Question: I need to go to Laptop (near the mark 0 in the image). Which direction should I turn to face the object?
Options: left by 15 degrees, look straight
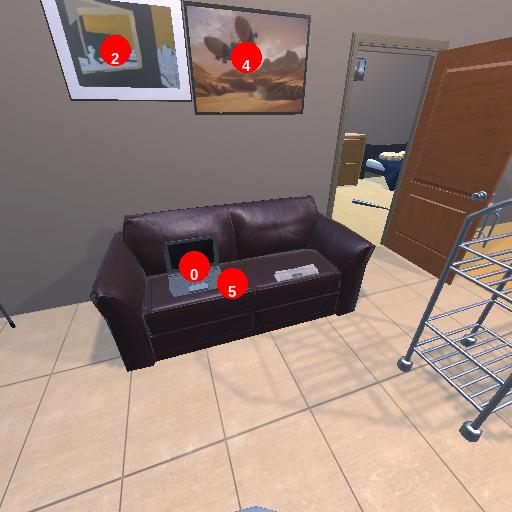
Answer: left by 15 degrees